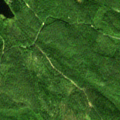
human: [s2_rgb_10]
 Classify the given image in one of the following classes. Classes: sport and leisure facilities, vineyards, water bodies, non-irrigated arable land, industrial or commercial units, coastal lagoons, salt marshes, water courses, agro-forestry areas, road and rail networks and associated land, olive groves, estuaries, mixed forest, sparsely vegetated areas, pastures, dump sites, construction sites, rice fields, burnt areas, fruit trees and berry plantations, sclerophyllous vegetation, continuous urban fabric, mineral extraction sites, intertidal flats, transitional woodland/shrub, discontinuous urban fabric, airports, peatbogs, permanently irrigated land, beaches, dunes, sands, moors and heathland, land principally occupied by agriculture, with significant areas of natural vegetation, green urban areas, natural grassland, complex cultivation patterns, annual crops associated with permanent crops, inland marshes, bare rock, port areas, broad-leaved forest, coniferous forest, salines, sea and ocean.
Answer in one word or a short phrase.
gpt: coniferous forest, water bodies